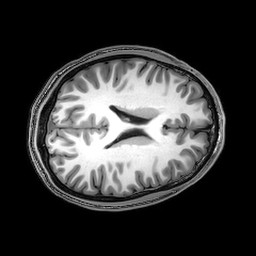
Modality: T1w
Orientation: axial
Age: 21
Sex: male
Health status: healthy
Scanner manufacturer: philips
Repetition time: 0.008192 s
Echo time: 0.00375 s